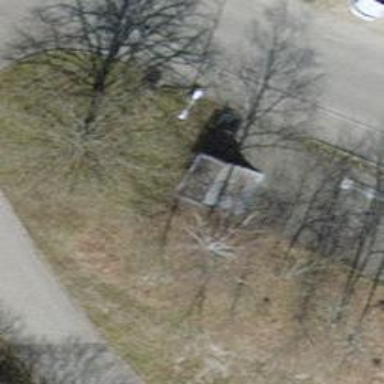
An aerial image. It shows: Black bench.